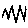
Label: zigzag